Question: I have try to select my data from DB after I from into DB as below code
My table of type is and I used for .
I can selected by where if I insert string values by typing and I can't select by where if string value which imported from Excel ( content which store in Excel and was imported into ).
I don't understand why because type is and I have more experience with using clause to select data from DB a lot of times. But this one I'm really don't understand why I can't select data when its was imported from excel.
'''
public function printds(){
$segment = $this->uri->segment(3);
$this->db->select('*');
$this->db->from('dbfinan_dupl_invoice');
$this->db->where('in_no',$segment);//tested arary('in_no'=>$segment)
$query = $this->db->get();
return $query->result();
}
'''
And in controller
'''
public function printd(){
$segment = $this->uri->segment(3);
$this->data['invoice_val'] = $this->invoice_m->select_ad_val($segment);
$this->data['print_item'] = $this->invoice_m->printds($segment);
$this->load->view('frontend/print/print_dup',$this->data);
}
'''

Thanks too much friend for your kind
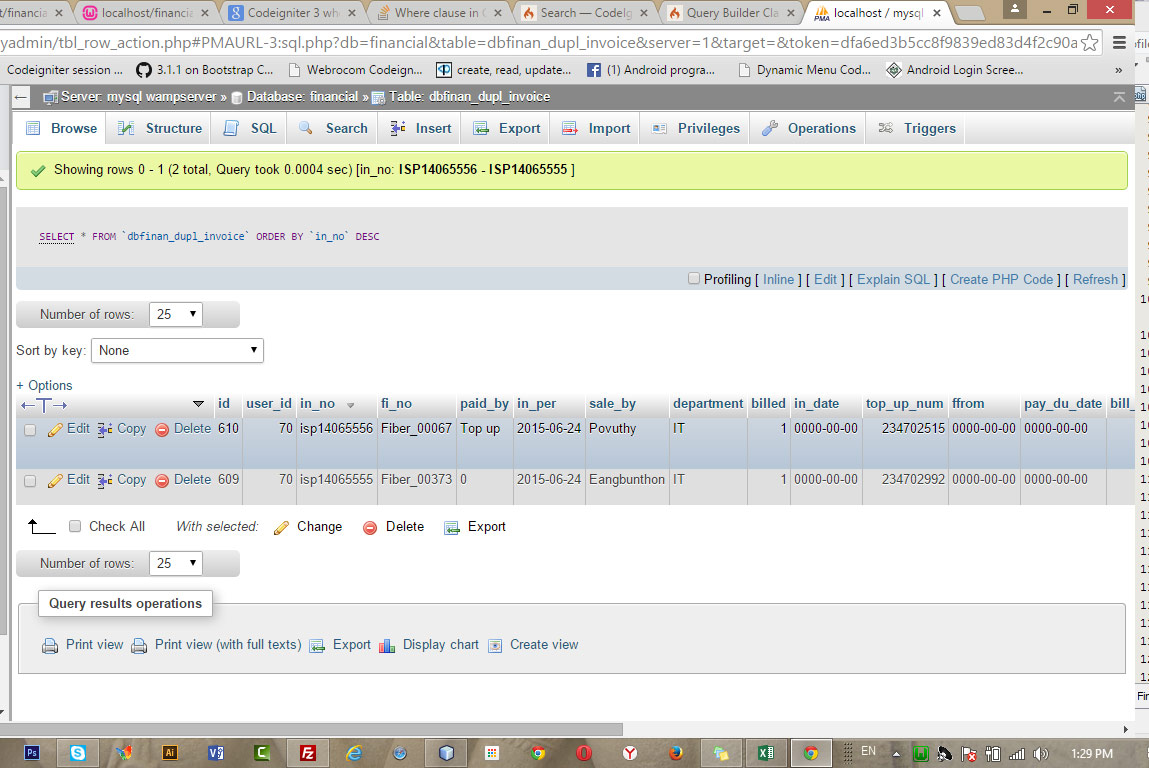
Answer: @Uchiha
@Abdulla
Now I found the solution Feeling happy to much
'''
'in_no' => strtolower(trim(preg_replace("/(\D+\d{4})0*([1-9]+\d*)/i", "$1$2
", strtolower($data['IN_number'])))),
'''
I didn't clean But after I used 'strtolower' and 'trim' it work as perfect
Thanks friend for some idear